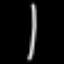
Label: line